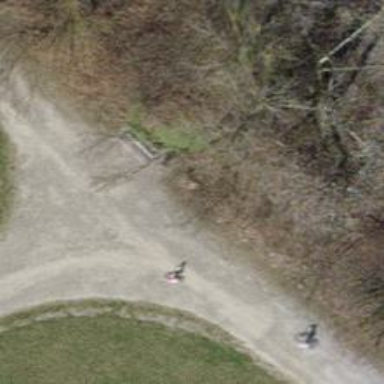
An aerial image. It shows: Brown bench.